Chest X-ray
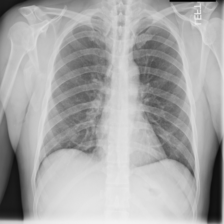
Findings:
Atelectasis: negative
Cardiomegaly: negative
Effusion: negative
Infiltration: negative
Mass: negative
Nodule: negative
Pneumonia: negative
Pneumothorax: negative
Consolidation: negative
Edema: negative
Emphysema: negative
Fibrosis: negative
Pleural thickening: negative
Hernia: negative